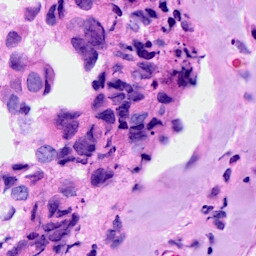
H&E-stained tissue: Breast